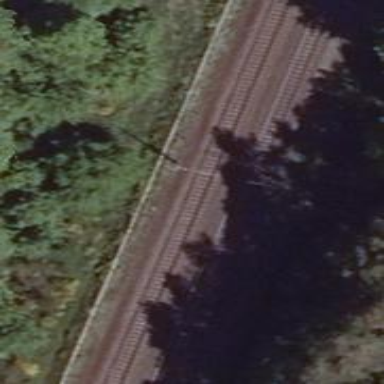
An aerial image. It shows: Railway with electrified contact lines.